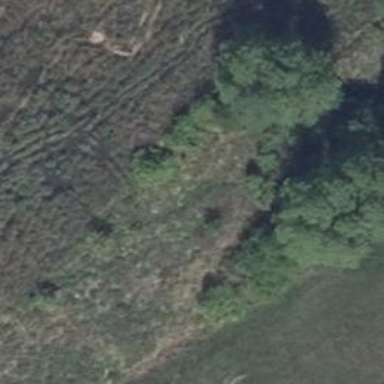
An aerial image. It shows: Hunting stand.